【题型】选择题　【知识点】平面几何　【难度】easy
如图，在 Rt$\triangle ABC$ 中，$\angle A = 35^\circ$，$CD$ 是斜边 $AB$ 上的中线，以点 $C$ 为圆心，$CD$ 长为半径作弧，与 $AB$ 的另一个交点为点 $E$。若 $AB = 2$，则 $\widehat{DE}$ 的长为（\quad ）

A. $\frac{1}{9}\pi$  \quad
B. $\frac{2}{9}\pi$  \quad
C. $\frac{11}{36}\pi$  \quad
D. $\frac{7}{18}\pi$
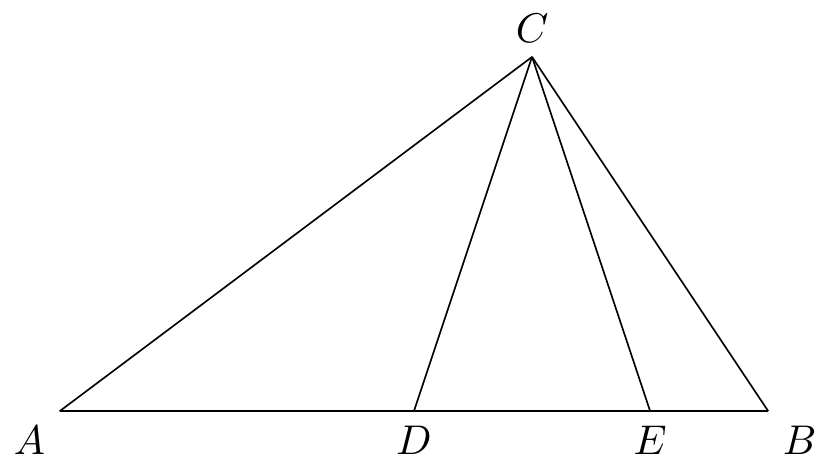
【解答】
解：$\because$ Rt$\triangle ABC$，$CD$ 是斜边 $AB$ 上的中线，$AB = 2$,

$\therefore CD = \frac{1}{2} AB = AD = 1$,

$\therefore \angle DAC = \angle ACD = 35^\circ$,

$\therefore \angle CDE = \angle DAC + \angle ACD = 70^\circ$,

由作图可知 $CD = CE$,

$\therefore \angle CDE = \angle CED = 70^\circ$,

$\therefore \angle DCE = 180^\circ - 2 \times 70^\circ = 40^\circ$,

$\therefore \widehat{DE}$ 的长为 $\frac{40\pi}{180} \times 1 = \frac{2\pi}{9}$,

故选 B.